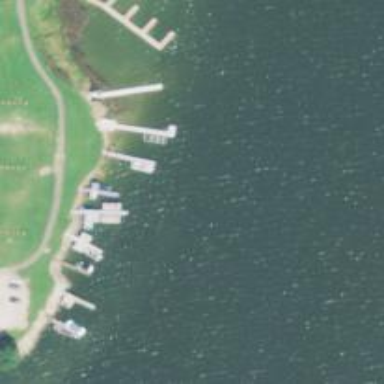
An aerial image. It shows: Man-made pier.